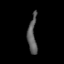
Tissue: skin
Cell type: Epithelial cells
Senescence score: 0.7303
Nuclear area (px): 322
Mean DAPI intensity: 91.298